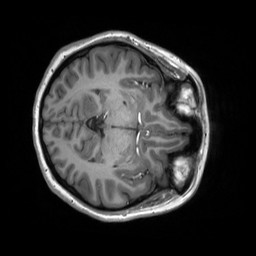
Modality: T1w
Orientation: axial
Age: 20
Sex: female
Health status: healthy
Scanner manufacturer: siemens
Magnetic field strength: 3 T
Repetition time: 2.53 s
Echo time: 0.00219 s